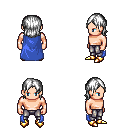
a pixel art fantasy rpg character, male body template, human, light skin, blue cape, metal pants, white long bangs hairstyle, gold boots, four views (front, back, left, right), 2x2 character sprite sheet, small pixel art, hard edges, no anti-aliasing